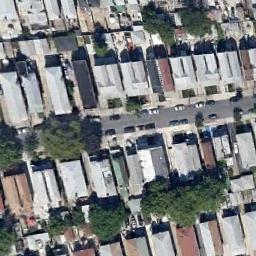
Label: dense_residential